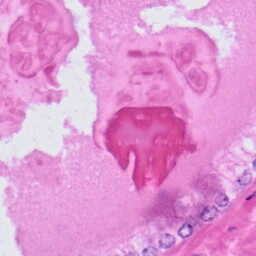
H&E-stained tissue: Prostate